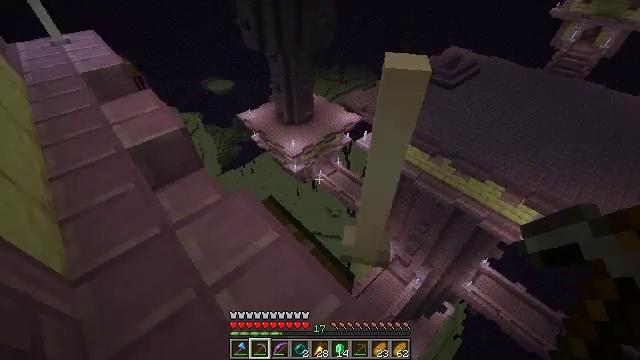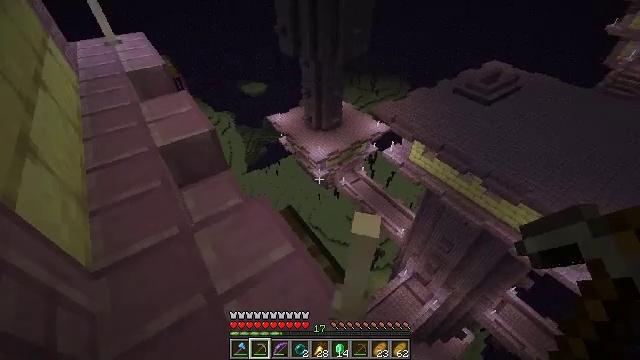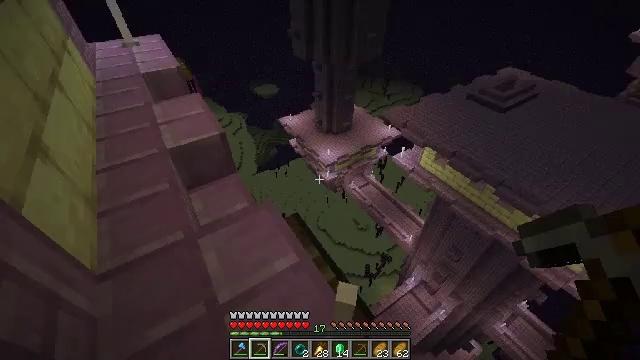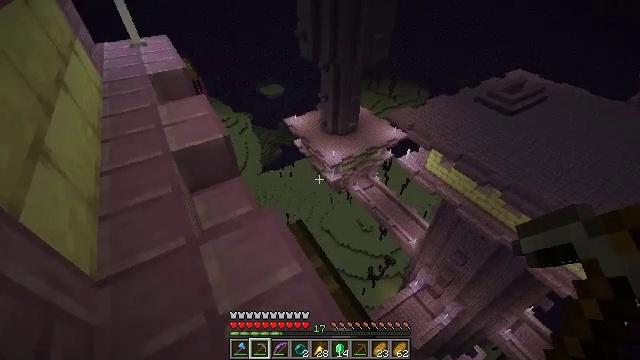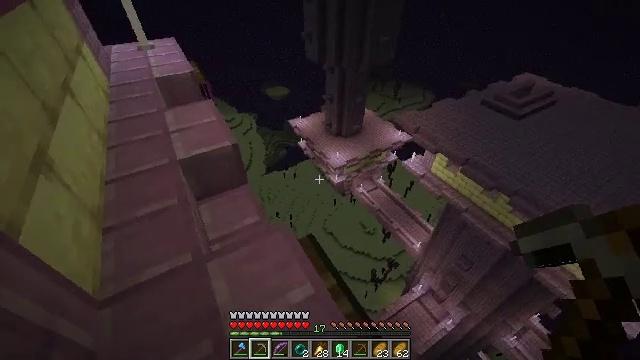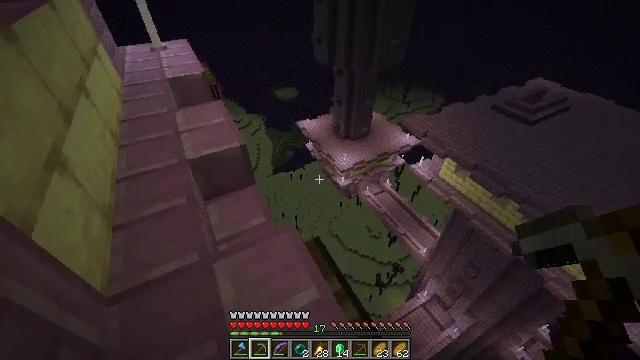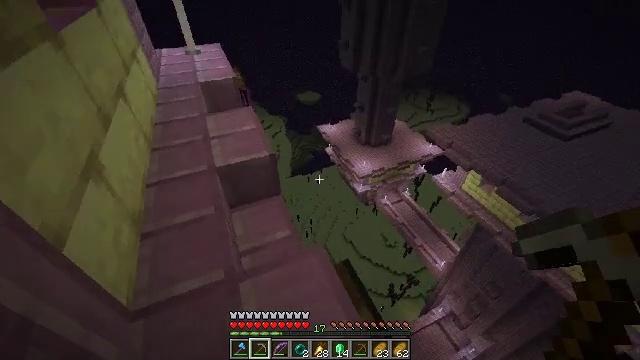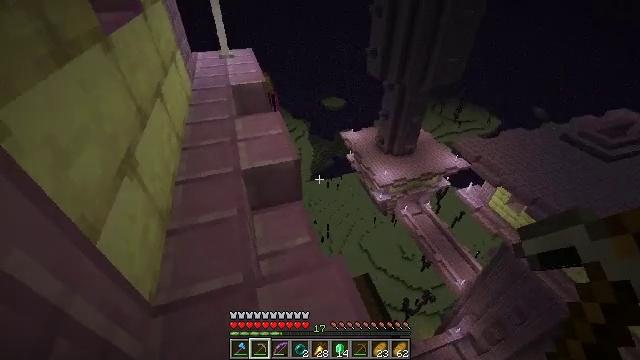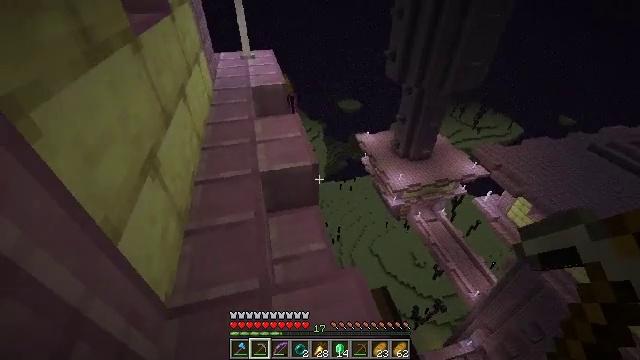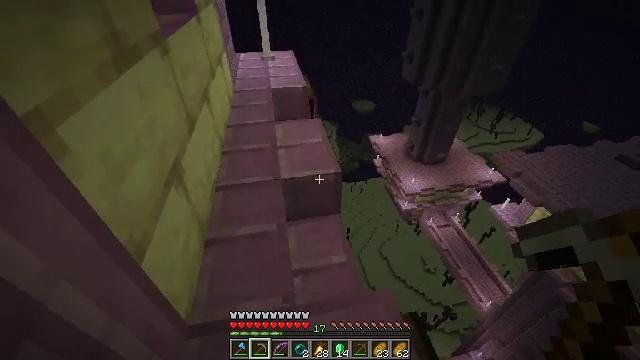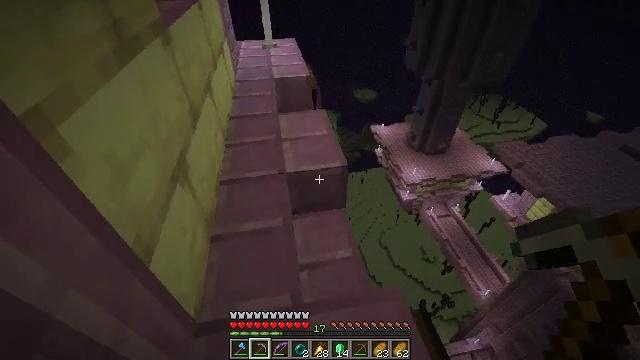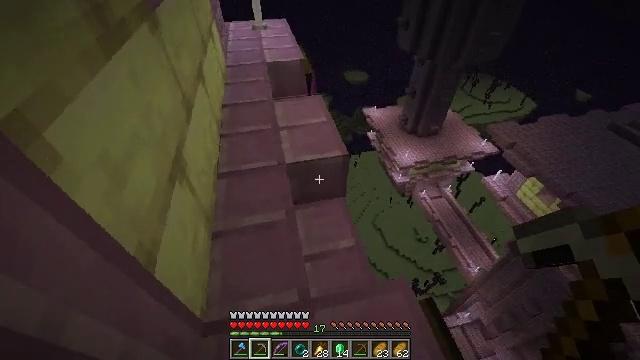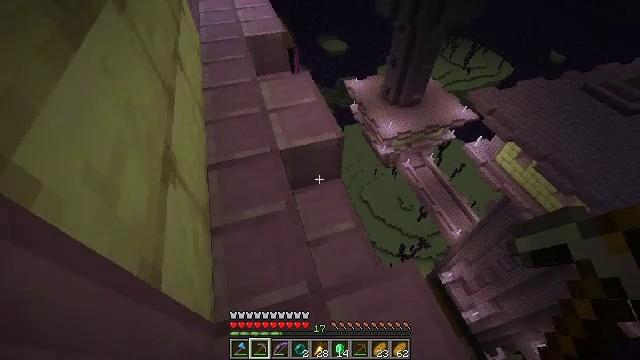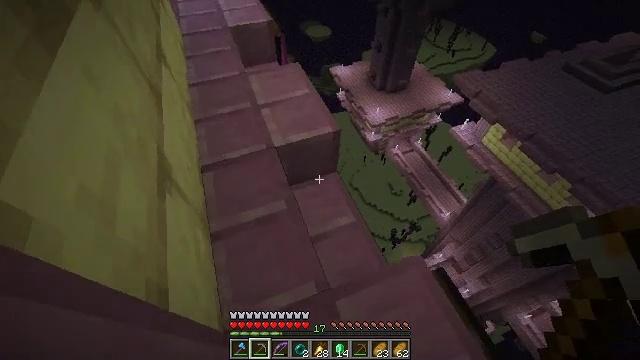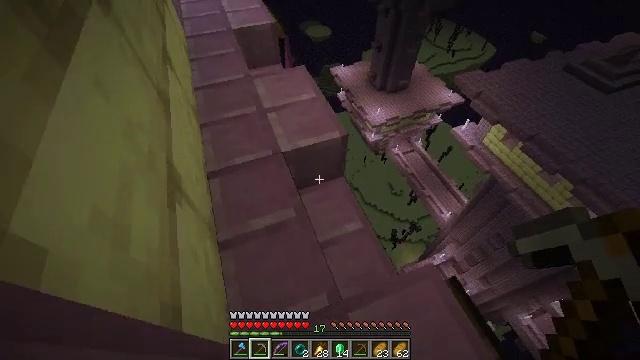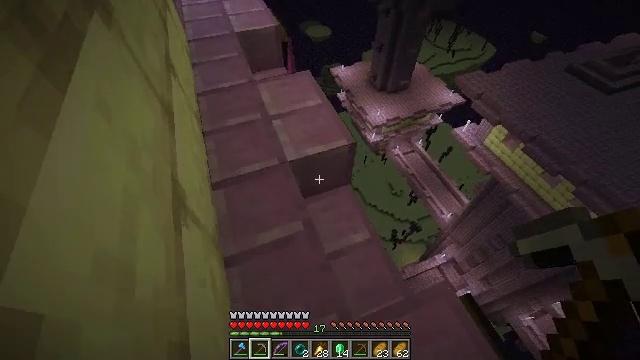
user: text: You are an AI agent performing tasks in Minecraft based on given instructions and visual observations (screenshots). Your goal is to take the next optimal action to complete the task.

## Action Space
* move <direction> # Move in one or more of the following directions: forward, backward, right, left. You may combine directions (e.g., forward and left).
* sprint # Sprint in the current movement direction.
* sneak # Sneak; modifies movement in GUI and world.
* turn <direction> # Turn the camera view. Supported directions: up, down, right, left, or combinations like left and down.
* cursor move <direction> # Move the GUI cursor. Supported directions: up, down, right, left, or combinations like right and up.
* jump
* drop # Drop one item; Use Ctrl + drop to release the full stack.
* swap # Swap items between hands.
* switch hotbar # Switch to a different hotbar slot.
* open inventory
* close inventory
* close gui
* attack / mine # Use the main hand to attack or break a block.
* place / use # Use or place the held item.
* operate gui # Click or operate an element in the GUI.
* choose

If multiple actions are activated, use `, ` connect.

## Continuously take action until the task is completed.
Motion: motion action
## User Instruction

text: Gather an end rod from the structure.
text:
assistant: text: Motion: move forward, sneak, turn left and up
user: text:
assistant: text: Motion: move forward, sneak, turn left
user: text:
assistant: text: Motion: move forward and move left, sneak, turn left
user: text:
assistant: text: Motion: move forward and move left, sneak, turn left
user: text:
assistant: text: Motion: move forward and move left, sneak, turn left
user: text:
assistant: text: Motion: move forward and move left, sneak, turn left
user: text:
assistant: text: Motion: move forward and move left, sneak, turn left and up
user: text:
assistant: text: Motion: move forward and move left, sneak, turn left
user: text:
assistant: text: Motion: move forward and move left, sneak, turn left
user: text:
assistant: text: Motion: move forward and move left, sneak, turn down
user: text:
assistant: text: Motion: move forward and move left, sneak, turn right and down
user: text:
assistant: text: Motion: move forward and move left, sneak, turn right and down
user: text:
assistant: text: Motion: move forward and move left, sneak, turn right and down
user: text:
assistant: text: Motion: move forward and move left, sneak
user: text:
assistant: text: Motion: move forward and move left, sneak
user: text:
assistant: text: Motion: move forward and move left, sneak
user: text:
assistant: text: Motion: move forward and move left, sneak
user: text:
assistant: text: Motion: move forward and move left, sneak
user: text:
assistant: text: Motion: move forward and move left, sneak
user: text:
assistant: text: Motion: move forward and move left, sneak, turn up
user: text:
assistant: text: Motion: move forward and move left, sneak, turn left and up
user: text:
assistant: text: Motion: move forward and move left, sneak, turn left and up
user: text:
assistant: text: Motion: move forward and move left, sneak, turn left and up
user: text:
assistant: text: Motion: move forward, sneak, turn left and up
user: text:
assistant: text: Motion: move forward, sneak
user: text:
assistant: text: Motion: move forward
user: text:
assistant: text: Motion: move forward
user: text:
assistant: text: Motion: move forward
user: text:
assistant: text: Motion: move forward
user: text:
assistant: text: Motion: move forward